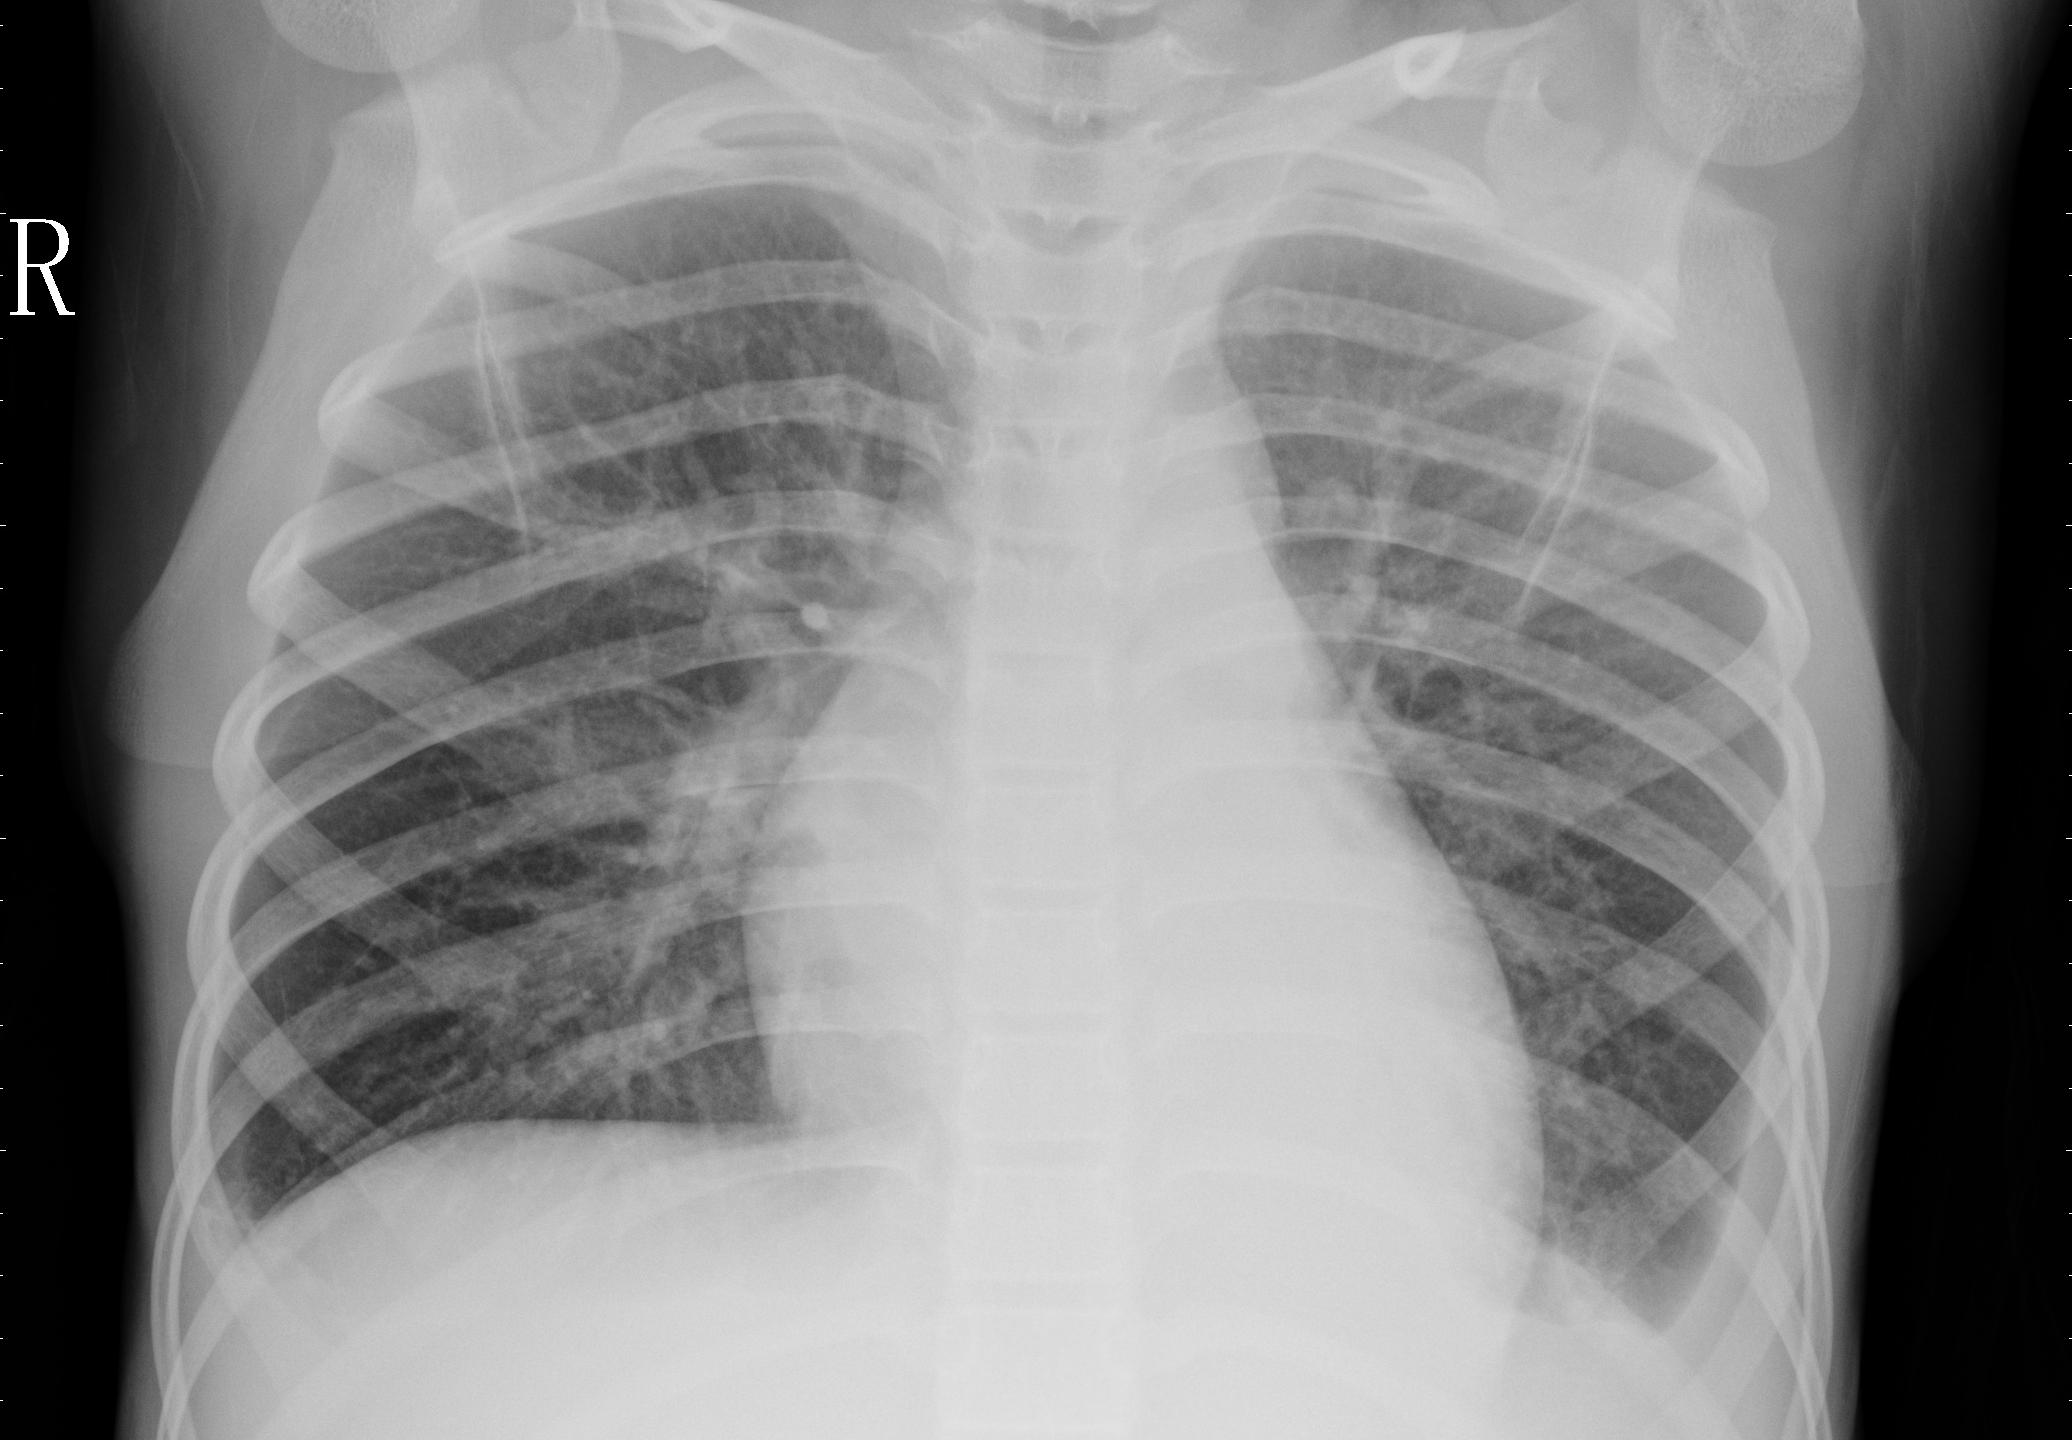
Diagnosis: PNEUMONIA